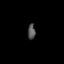
Tissue: lung
Cell type: Epithelial cells
Senescence score: 0.107
Nuclear area (px): 112
Mean DAPI intensity: 84.92